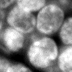
Tissue sample: colon
Magnification: 2.5x
Cell type: B cells
Senescence state: normal